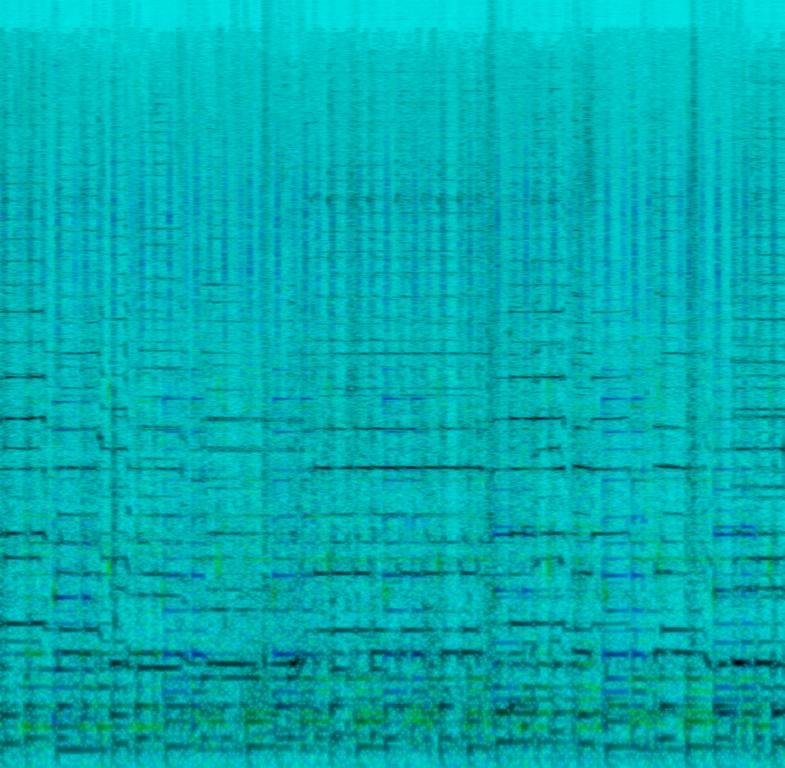
This song contains three guitars playing chords, and two melodies while one of the guitars stands out to be playing the main melody. The guitars are panned to the left and the right side of the speakers. An e-bass is playing a walking line that repeats itself. Different percussive instruments are panned to the left and right side of the speakers. There are some noises of doors opening and closing that I think do not belong to the musical composition and they sound in the foreground. This song may be playing in a house in the countryside.